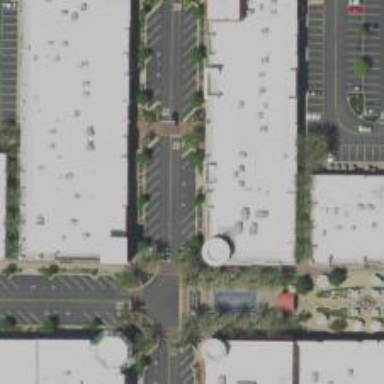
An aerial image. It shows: Parking space.